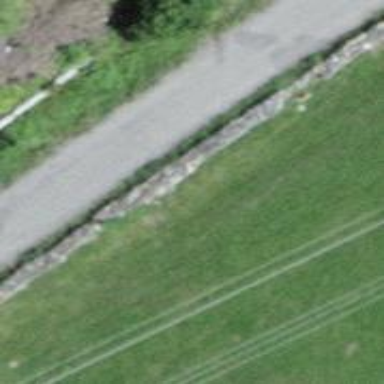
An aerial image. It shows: Wall is shown in the image.